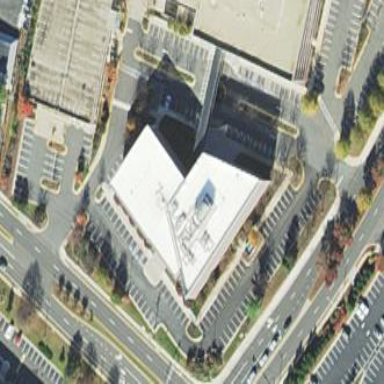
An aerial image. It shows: Office building.